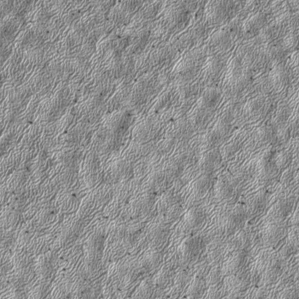
Label: frost